Question: I have read a lot of already existing questions on uploading a file to azure storage directly from client-side/browser. The one I am implementing is from this <URL> by gaurav mantri. In this blog he splits the SAS url into path and query and then append file name to the path and then stiched the query again to it. I have SAS url which doesn't have any query. I just have url like this
This SAS url has the file name also appended in it. In the blog he appends blockId and blockList etc. Do it really need to do that? If not how should I make PUT request? Just using my SAS url would work?
Update: I have included query parameter (SAS token) as "URL?SAS-TOKEN". Now I am getting error like this
Error
'''
dll.vendor.js:44368 PUT https://triggerbackendnormal.blob.core.windows.net/backend-media/a07d312c-6...Vhgoxw/NmD2AeSo4qVhBntrI04xJo1tsqfKJA/7bmQ%3D&comp=block&blockid=undefined 400 (Value for one of the query parameters specified in the request URI is invalid.)CORS
'''
CORS Rules Setup in portal:

JS code:
'''
handleFileSelect(e) {
var that = this
maxBlockSize = 256 * 1024;
currentFilePointer = 0;
totalBytesRemaining = 0;
files = e.target.files;
selectedFile = files[0];
console.log(selectedFile.name)
console.log(selectedFile.size)
console.log(selectedFile.type)
var fileSize = selectedFile.size;
if (fileSize < maxBlockSize) {
maxBlockSize = fileSize;
console.log("max block size = " + maxBlockSize);
}
totalBytesRemaining = fileSize;
if (fileSize % maxBlockSize == 0) {
numberOfBlocks = fileSize / maxBlockSize;
} else {
numberOfBlocks = parseInt(fileSize / maxBlockSize, 10) + 1;
}
console.log("total blocks = " + numberOfBlocks);
// $("#fileName").text(selectedFile.name);
// $("#fileSize").text(selectedFile.size);
// $("#fileType").text(selectedFile.type);
var baseUrl = 'https://example.blob.core.windows.net/backend-m/a07d312c-6e7a-4281-9e4f-050f5afc4609.mp4?sr=b&se=2017-05-04T15%3A07%3A30Z&sp=w&sv=2016-05-31&sig=SVhgoxw/NmD2AeSo4qVhBntrI04xJo1qfKJA/7bmQ%3D'
submitUri = baseUrl
console.log(submitUri);
this.uploadFileInBlocks();
}
//var fileContent = selectedFile.slice(currentFilePointer, currentFilePointer + maxBlockSize);
//currentFilePointer =+ maxBlockSize;
uploadFileInBlocks() {
if (totalBytesRemaining > 0) {
console.log("current file pointer = " + currentFilePointer + " bytes read = " + maxBlockSize);
var fileContent = selectedFile.slice(currentFilePointer, currentFilePointer + maxBlockSize);
var blockId = blockIdPrefix + this.pad(blockIds.length, 6);
console.log("block id = " + blockId);
blockIds.push(btoa(blockId));
reader.readAsArrayBuffer(fileContent);
currentFilePointer += maxBlockSize;
totalBytesRemaining -= maxBlockSize;
if (totalBytesRemaining < maxBlockSize) {
maxBlockSize = totalBytesRemaining;
}
} else {
this.commitBlockList();
}
}
commitBlockList() {
var uri = submitUri + '&comp=blocklist';
console.log(uri);
var requestBody = '<?xml version="1.0" encoding="utf-8"?><BlockList>';
for (var i = 0; i < blockIds.length; i++) {
requestBody += '<Latest>' + blockIds[i] + '</Latest>';
}
requestBody += '</BlockList>';
console.log(requestBody);
$.ajax({
url: uri,
type: "PUT",
data: requestBody,
beforeSend: function (xhr) {
//xhr.setRequestHeader('x-ms-blob-content-type', selectedFile.type);
//xhr.setRequestHeader('Content-Length', requestBody.length);
},
success: function (data, status) {
console.log(data);
console.log(status);
},
error: function (xhr, desc, err) {
console.log(desc);
console.log(err);
}
});
}
pad(number, length) {
var str = '' + number;
while (str.length < length) {
str = '0' + str;
}
return str;
}
render(){
reader.onloadend = function (evt) {
if (evt.target.readyState == FileReader.DONE) { // DONE == 2
var uri = submitUri + '&comp=block&blockid=' + blockIds[blockIds.length - 1];
var requestData = new Uint8Array(evt.target.result);
$.ajax({
url: uri,
type: "PUT",
data: requestData,
processData: false,
beforeSend: function(xhr) {
xhr.setRequestHeader('x-ms-blob-type', 'BlockBlob');
// xhr.setRequestHeader('Content-Length', requestData.length);
},
success: function (data, status) {
console.log(data);
console.log(status);
bytesUploaded += requestData.length;
var percentComplete = ((parseFloat(bytesUploaded) / parseFloat(selectedFile.size)) * 100).toFixed(2);
console.log(percentComplete)
this.uploadFileInBlocks();
},
error: function(xhr, desc, err) {
console.log(desc);
console.log(err);
}
});
}
};
return (
<label htmlFor='myInput'>
<input id="myInput" type="file" ref={(ref) => this.upload = ref} style={{visibility: 'hidden'}} onChange={this.handleFileSelect.bind(this)}/>
<FloatingActionButton
className="floatingButton"
backgroundColor='#fb802a'
onClick={(e) => this.upload.click() }>
<ContentAdd />
</FloatingActionButton>
</label>
)
}
'''
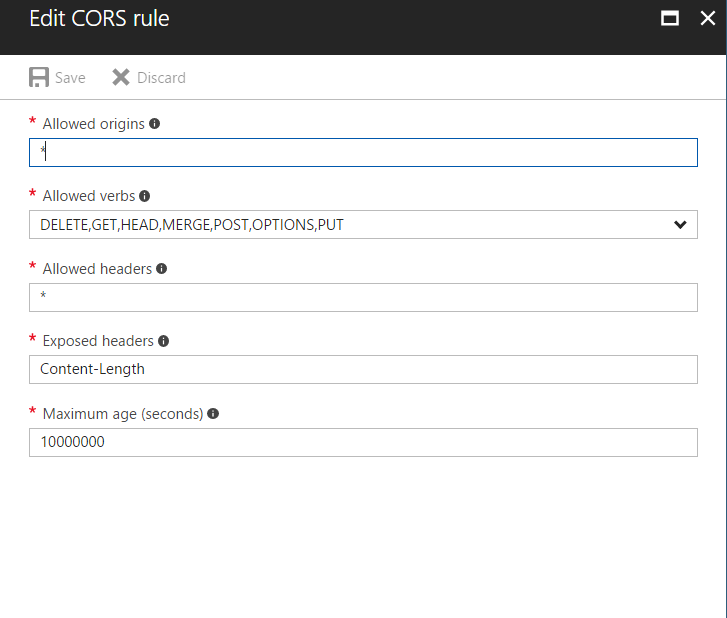
Answer: > I have SAS url which doesn't have any query. I just have url like this
'<URL>'
This is not a SAS URL. It is simply a URL for the blob. A SAS URL has Shared Access Signature parameters like 'sig', 'se', 'sv' etc. appended to the URL as querystring parameters. I would suggest you create a SAS URL and use that. In order to upload a blob, the SAS URL must have 'Write' permission.
> In the blog he appends blockId and blockList etc. Do it really need to
do that?
It depends! If you're uploading blob without splitting the file in blocks using <URL> REST API, then you have to do that.
> If not how should I make PUT request?
If your file is small and have good Internet speed, then you really need not split the file in smaller chunks and upload a file in one go using <URL> REST API.